Question: using this code with on button click listener
'''
users.child(user.getUid()).child("Date").setValue(ServerValue.TIMESTAMP);
'''
but i dont want it to be a TIMESTAMP like 1548105297646
Expected results:
please check my Firebase database with expected results

Is there a code instead of (ServerValue.TIMESTAMP) ???
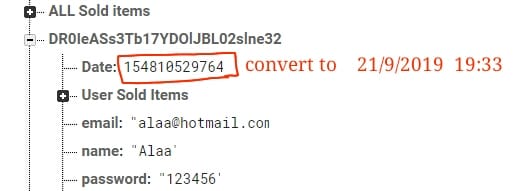
Answer: No, you can't directly write the server time to firebase in DateTime format.
You have one of two options:
1 - Write server time as timestamp, then when you read it when you want to use it do the conversion(that's what I do)
2 - If IT REALLY NEEDS TO BE STORED IN DateTime format, then you can write the server time stamp, read it, convert it, write it as DateTime.